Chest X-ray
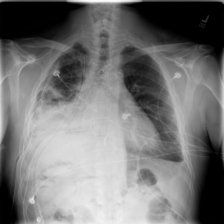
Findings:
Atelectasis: negative
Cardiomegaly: negative
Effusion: negative
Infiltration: negative
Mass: negative
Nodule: negative
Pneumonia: negative
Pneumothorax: positive
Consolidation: negative
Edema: negative
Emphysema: negative
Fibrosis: negative
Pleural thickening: negative
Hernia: negative